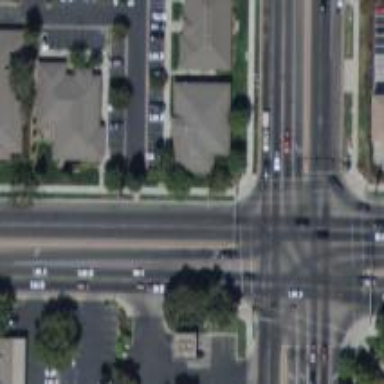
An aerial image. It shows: Crossing on the road with line markings.